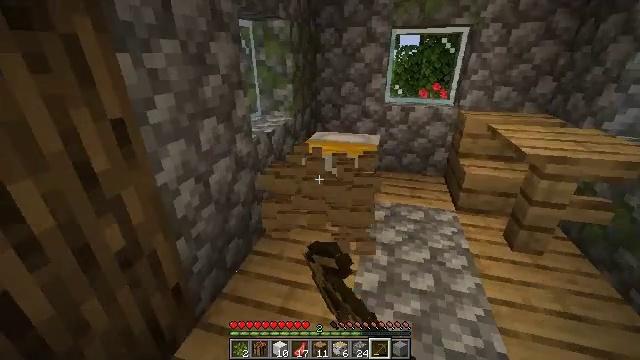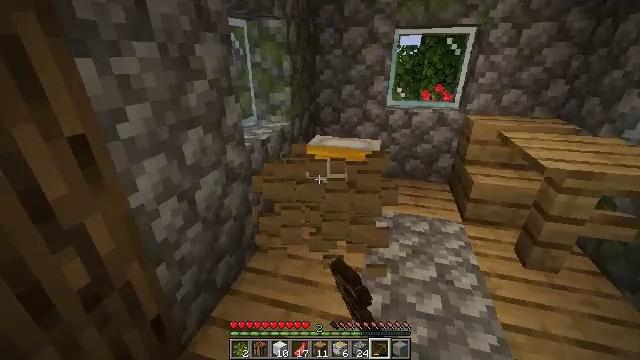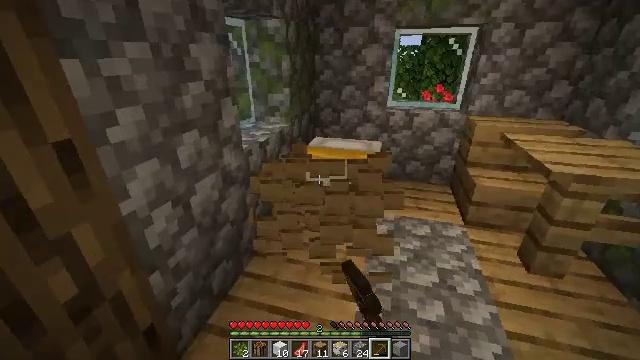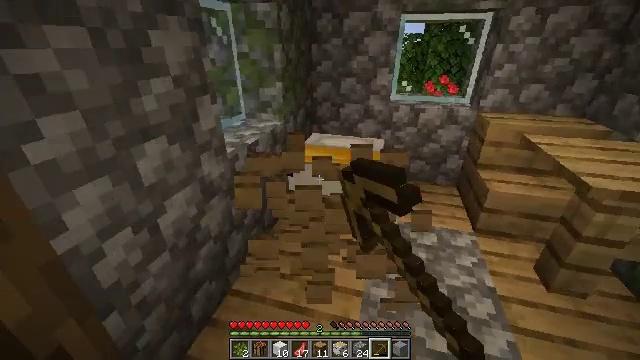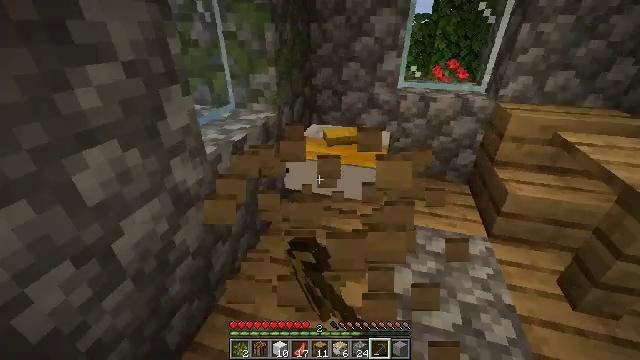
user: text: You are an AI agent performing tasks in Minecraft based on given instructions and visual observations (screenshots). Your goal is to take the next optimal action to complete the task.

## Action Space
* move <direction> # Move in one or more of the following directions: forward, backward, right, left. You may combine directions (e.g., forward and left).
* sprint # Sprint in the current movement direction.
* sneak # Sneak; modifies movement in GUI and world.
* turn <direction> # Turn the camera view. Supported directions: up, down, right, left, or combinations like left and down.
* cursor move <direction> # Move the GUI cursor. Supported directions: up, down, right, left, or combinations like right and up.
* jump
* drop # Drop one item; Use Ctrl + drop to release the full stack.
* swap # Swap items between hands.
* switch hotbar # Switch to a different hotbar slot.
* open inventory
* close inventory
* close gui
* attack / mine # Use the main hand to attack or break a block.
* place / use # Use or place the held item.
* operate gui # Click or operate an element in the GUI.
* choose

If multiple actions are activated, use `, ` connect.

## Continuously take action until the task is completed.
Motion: motion action
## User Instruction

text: Gather the yellow bed by attacking it.
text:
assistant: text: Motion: move forward, attack / mine
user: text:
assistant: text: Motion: move forward, attack / mine
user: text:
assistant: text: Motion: move forward, turn down, attack / mine
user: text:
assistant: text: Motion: move forward, turn down, attack / mine
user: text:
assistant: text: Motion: attack / mine